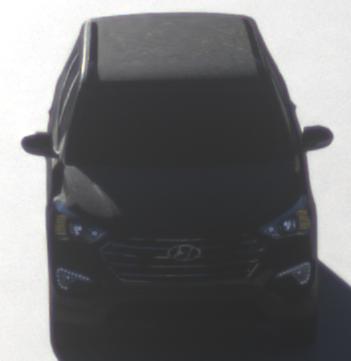
Make: Hyundai
Model: Santa Fe 2.4 GDI
Detailed model: Santa Fe (DM)
Model produced from: 2017/08
Model produced until: 2018/01
Doors: 5
Color: black
Road condition: dry road
Daytime: sunrise or sunset
Contrast: medium contrast